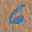
Label: 6